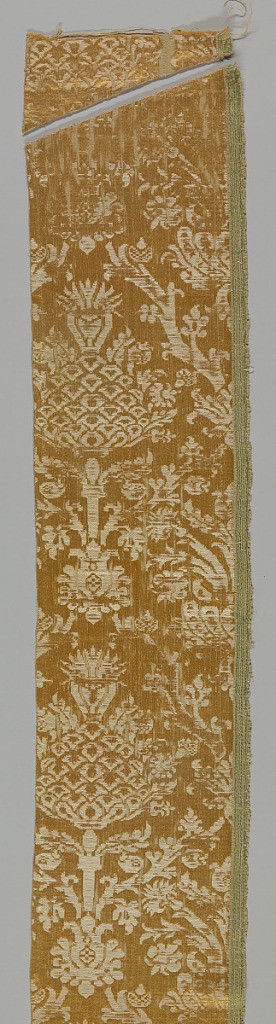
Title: Fragment
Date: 17th century
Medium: silk, linen Technique: woven
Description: Plant forms in white and yellow ochre.